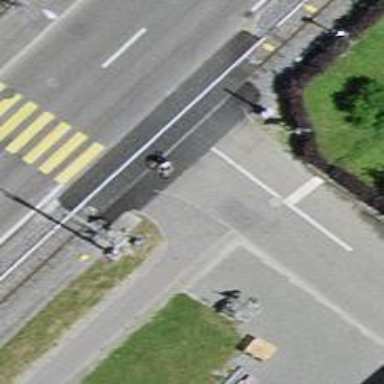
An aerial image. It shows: Sidewalk along the footway.